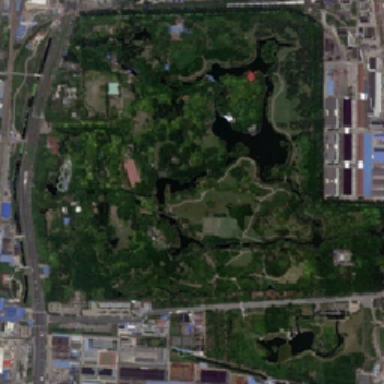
There is a wide road next to the park .